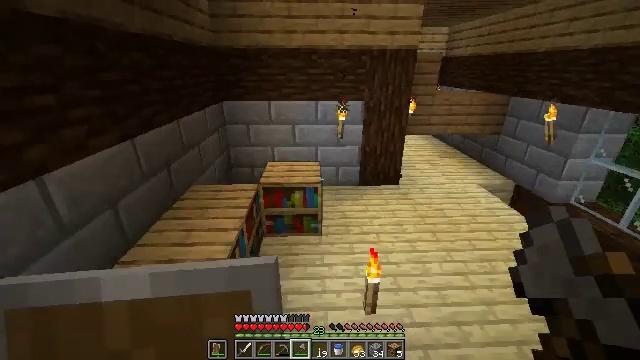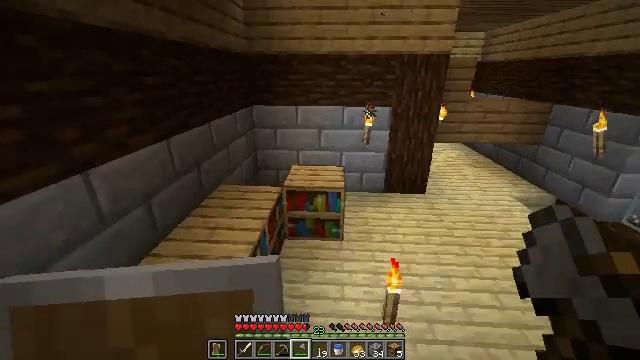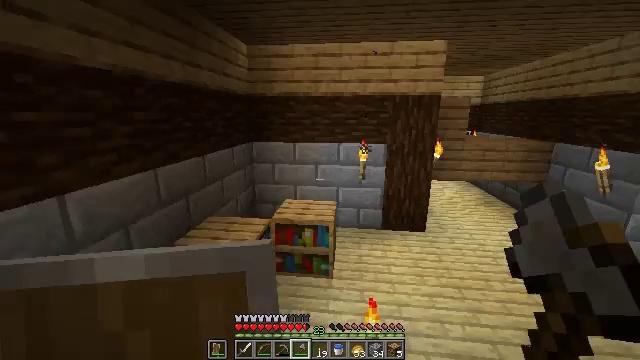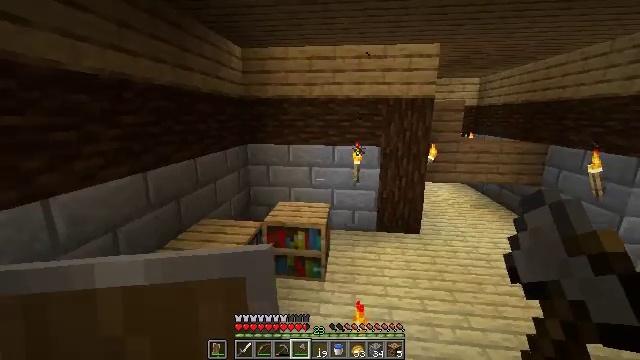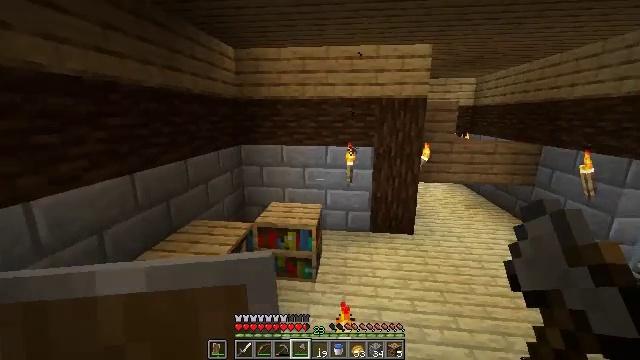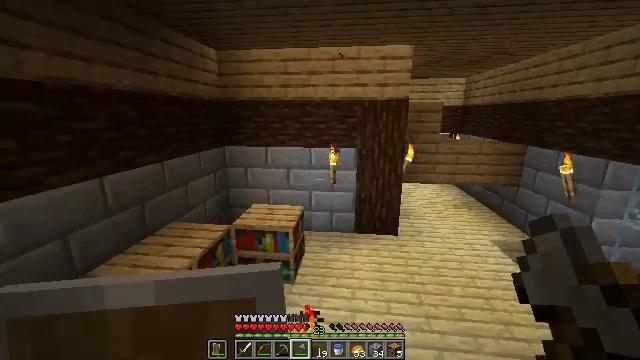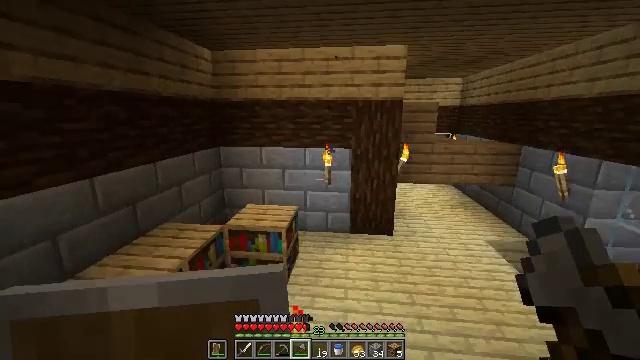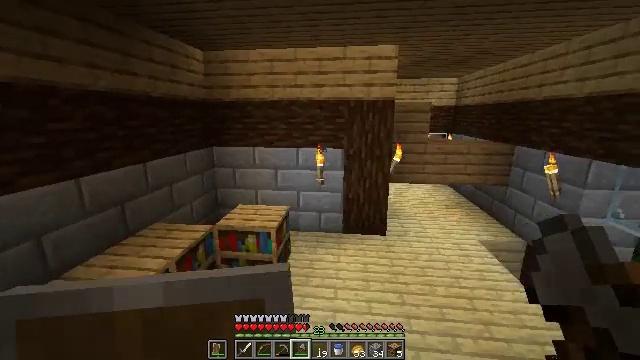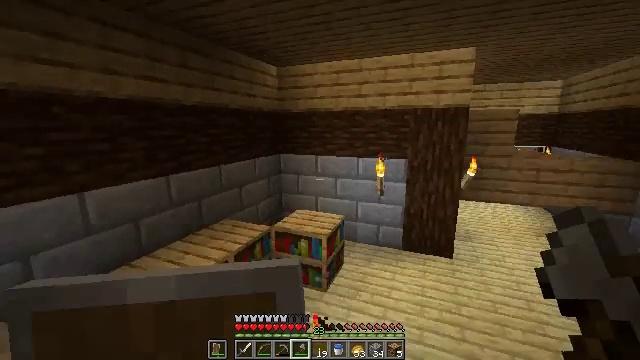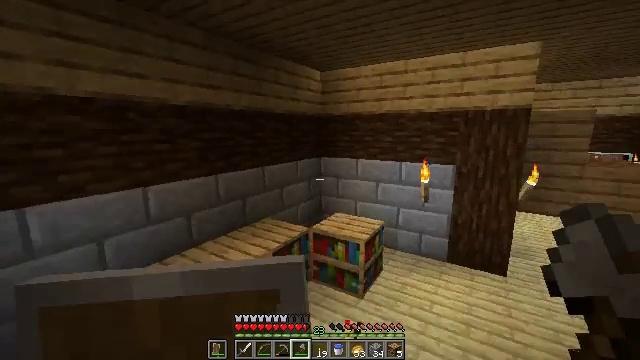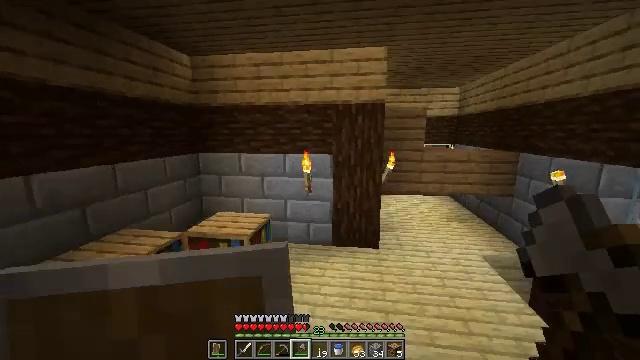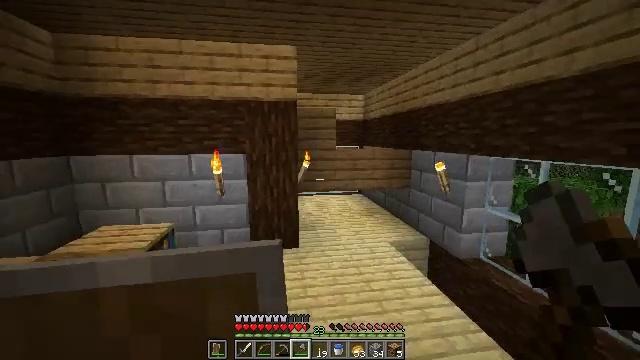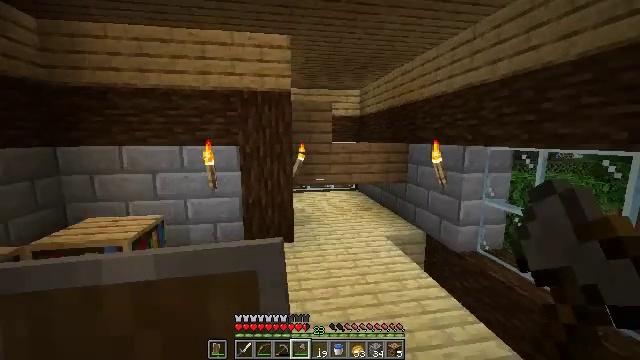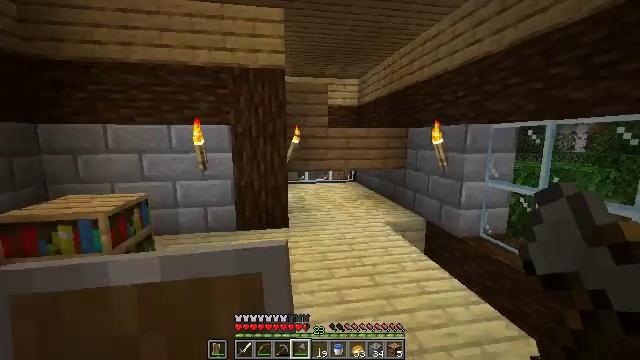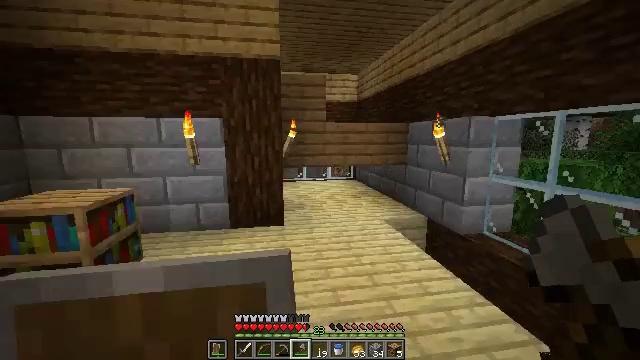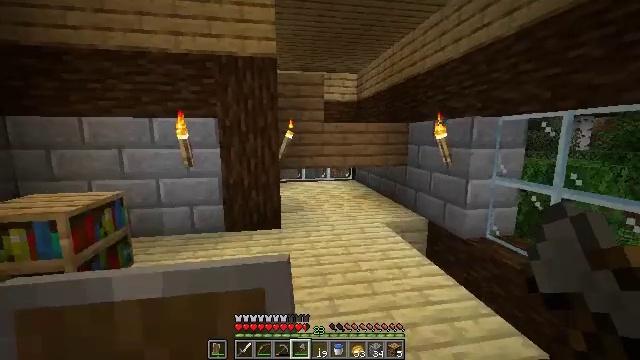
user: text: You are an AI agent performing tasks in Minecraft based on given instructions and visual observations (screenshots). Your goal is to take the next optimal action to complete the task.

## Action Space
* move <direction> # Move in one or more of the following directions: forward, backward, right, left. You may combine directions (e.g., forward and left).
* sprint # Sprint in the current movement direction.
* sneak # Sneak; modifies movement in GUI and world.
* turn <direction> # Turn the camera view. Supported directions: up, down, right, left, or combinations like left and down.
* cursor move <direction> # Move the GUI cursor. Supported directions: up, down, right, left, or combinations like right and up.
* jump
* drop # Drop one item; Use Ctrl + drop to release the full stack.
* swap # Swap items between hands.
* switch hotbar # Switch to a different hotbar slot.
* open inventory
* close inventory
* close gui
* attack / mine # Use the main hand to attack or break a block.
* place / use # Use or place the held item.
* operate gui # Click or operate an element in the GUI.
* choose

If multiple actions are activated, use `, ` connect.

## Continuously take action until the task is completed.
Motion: motion action
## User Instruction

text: Break spruce planks from a structure.
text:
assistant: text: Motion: move right, turn left and up
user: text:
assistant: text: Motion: move right, turn left and up
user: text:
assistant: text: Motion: move right
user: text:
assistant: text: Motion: move right
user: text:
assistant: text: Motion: move right
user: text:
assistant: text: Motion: move right
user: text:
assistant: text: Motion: move right
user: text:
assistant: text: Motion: move forward and move right, turn left and up
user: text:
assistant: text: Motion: move forward and move right, turn left
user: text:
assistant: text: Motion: move forward and move right, turn right
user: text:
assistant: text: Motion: move forward and move right, turn right and up
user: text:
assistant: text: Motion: move forward and move right
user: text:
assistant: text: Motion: move forward
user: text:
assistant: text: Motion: move forward
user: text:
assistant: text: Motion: move forward
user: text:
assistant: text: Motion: move forward, sprint
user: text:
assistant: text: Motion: move forward, sprint
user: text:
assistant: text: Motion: move forward, sprint, turn right and up
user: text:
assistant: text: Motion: move forward, turn right
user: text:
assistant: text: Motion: move forward
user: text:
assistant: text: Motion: move forward
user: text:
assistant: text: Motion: move forward
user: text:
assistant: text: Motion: move forward
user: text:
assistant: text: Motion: move forward
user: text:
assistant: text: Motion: move forward, turn left
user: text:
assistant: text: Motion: move forward, turn left
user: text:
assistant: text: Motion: move forward, turn left and up
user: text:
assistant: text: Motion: move forward, turn left, attack / mine
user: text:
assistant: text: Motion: attack / mine
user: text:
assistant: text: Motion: attack / mine